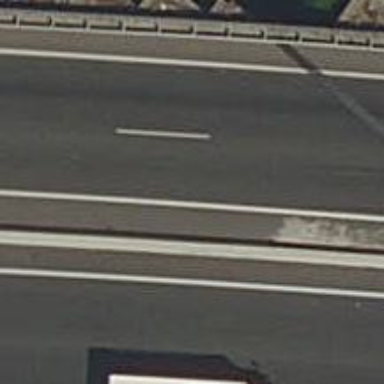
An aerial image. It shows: Jersey barrier.